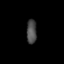
Tissue: lung
Cell type: Epithelial cells
Senescence score: 0.6076
Nuclear area (px): 236
Mean DAPI intensity: 75.208